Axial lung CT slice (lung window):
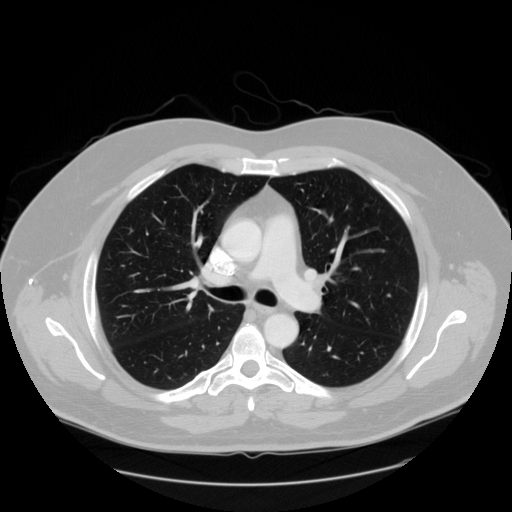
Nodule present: no